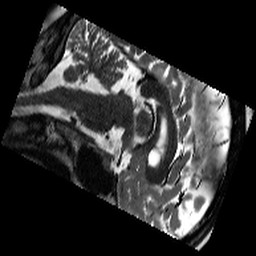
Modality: T2w
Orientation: sagittal